Question: I have a an array of objects that contains a date value. I have calculated the date differences and returned the number of days left. Now I am trying to sort it so it appends based on the object with least number of days left.
I have been able to use this function:
'''
func sortList() {
item.sort { (first: Item, second: Item) -> Bool in
return first.days() < second.days()
}
}
'''
Which gives me this:

However as you can see the date which is equal to 0 is appended at the bottom.
This is how I am calculating the days difference:
'''
func daysDiff(startDate: Date, endDate: Date) -> Int {
let calendar = Calendar.current
let date1 = calendar.startOfDay(for: startDate)
let date2 = calendar.startOfDay(for: endDate)
let a = calendar.dateComponents([.day], from: date1, to: date2)
return a.value(for: .day)!
}
'''
And this is how I am formatting it:
'''
func days() -> String {
let formatter = DateFormatter()
formatter.dateFormat = "MM dd, yyyy"
let date = formatter.date(from: itemDate!)
let date1 = Date()
let date2 = date
let days = daysDiff(startDate: date1, endDate: date2!)
if days > 1 {
return "\(days) days left"
} else if days == 1 {
return "a day left"
} else if days == 0 {
return "Due today!"
} else if days < 0 {
return "Late"
} else {
return "\(days)"
}
}
'''
I am not really sure why this issue is happening.
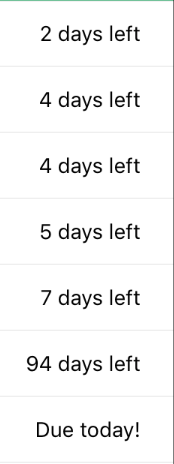
Answer: Your sort is based on the text from your days() function so you are sorting the data alphabetically based on your text. You should sort based on an actual integer value, not a string.
You should have two methods on your class.
1. days() which returns an Int instead of a String.
2. daysLabel which returns a String based on the result of days.
Use 'days' when sorting by number. Use 'daysLabel' when displaying an 'Item' instance somewhere.
'''
func days() -> Int {
let formatter = DateFormatter()
formatter.dateFormat = "MM dd, yyyy"
let date = formatter.date(from: itemDate!)
let date1 = Date()
let date2 = date
let days = daysDiff(startDate: date1, endDate: date2!)
return days
}
func daysLabel() -> String {
let days = days()
if days > 1 {
return "\(days) days left"
} else if days == 1 {
return "a day left"
} else if days == 0 {
return "Due today!"
} else if days < 0 {
return "Late"
} else {
return "\(days)"
}
}
'''